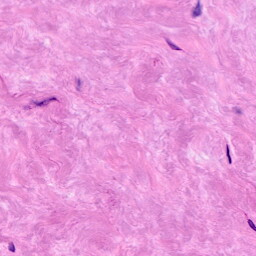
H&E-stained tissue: Breast